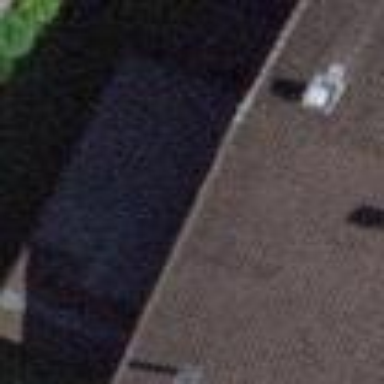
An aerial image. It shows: Garage building.